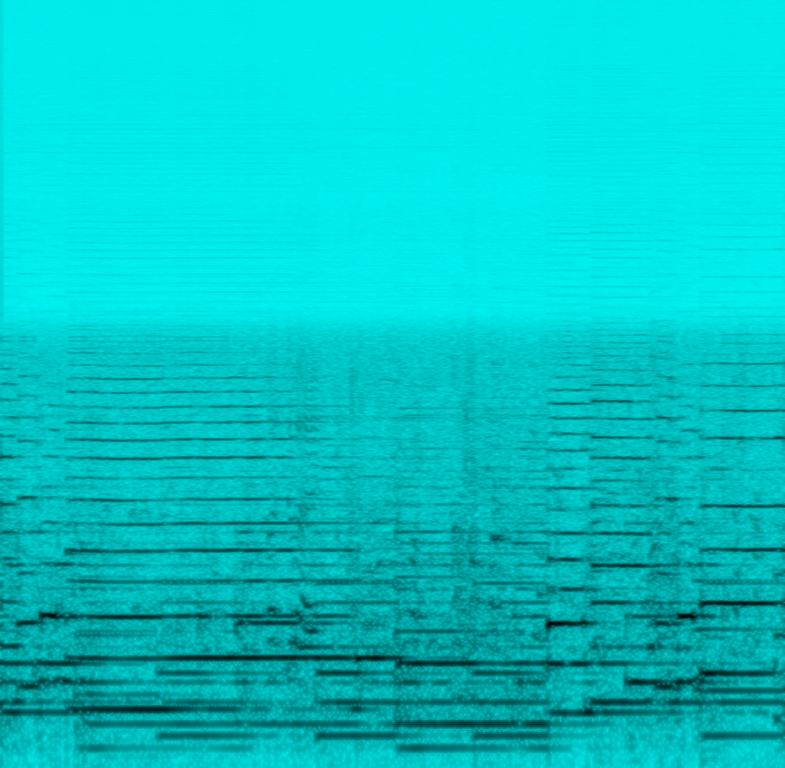
This is a live performance of a movie music piece. The recording has a very poor quality. The saxophone is playing the main tune while the piano can be heard providing a melodic background. The atmosphere is romantic and it is probably a wedding setting.